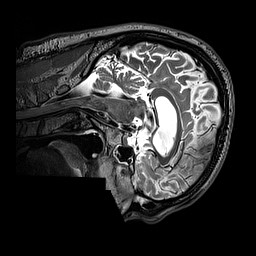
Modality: T2w
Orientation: sagittal
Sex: male
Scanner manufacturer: siemens
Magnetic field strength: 3 T
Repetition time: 3.2 s
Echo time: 0.409 s